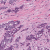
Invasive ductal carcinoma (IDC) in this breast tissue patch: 1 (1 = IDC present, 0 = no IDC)